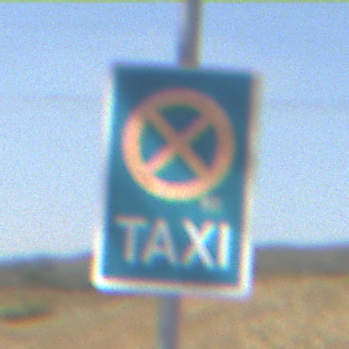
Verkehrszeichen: Taxenstand
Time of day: Midday
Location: Outdoor (RoadRail)
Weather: Clear
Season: Summer
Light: Natural